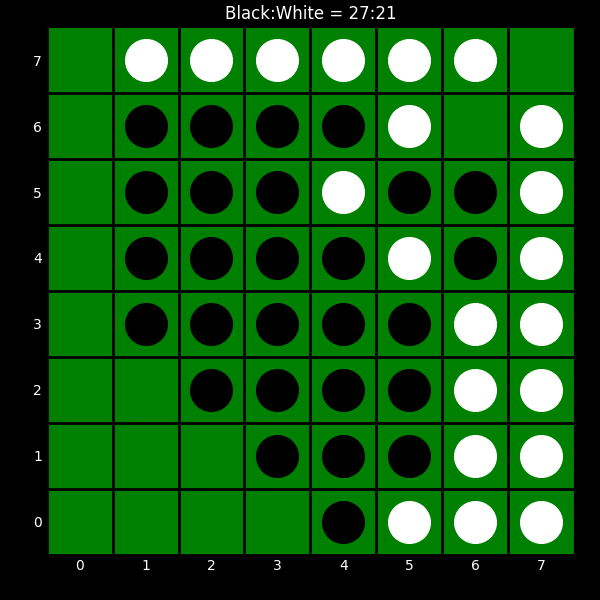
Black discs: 27
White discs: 21